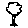
Label: tree